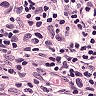
Metastatic tissue present: yes